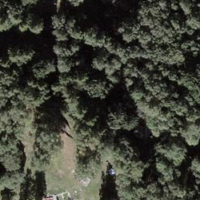
EUNIS habitat code: 41
Species observed at this site:
Stellaria graminea
Galeopsis tetrahit